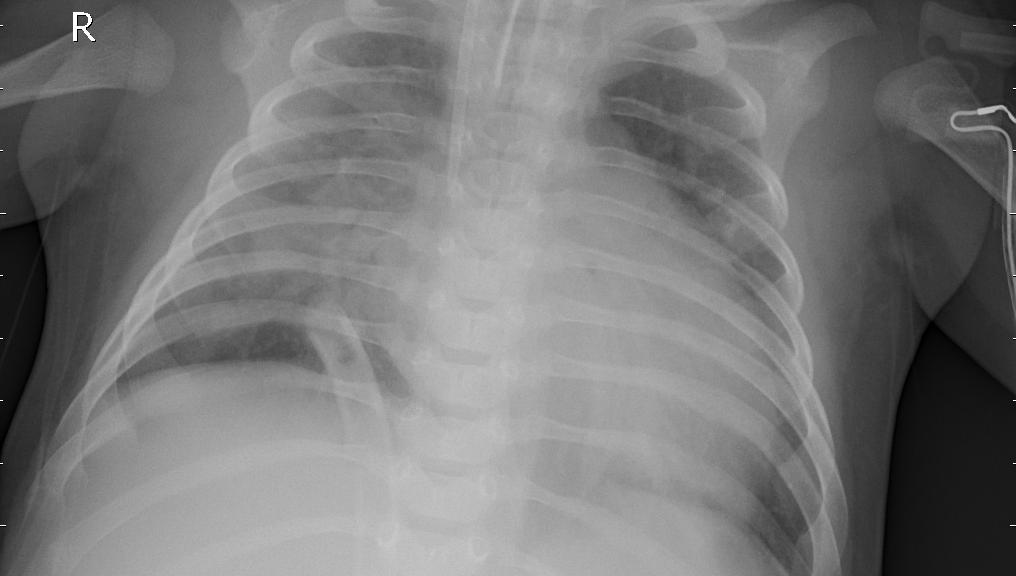
Diagnosis: PNEUMONIA